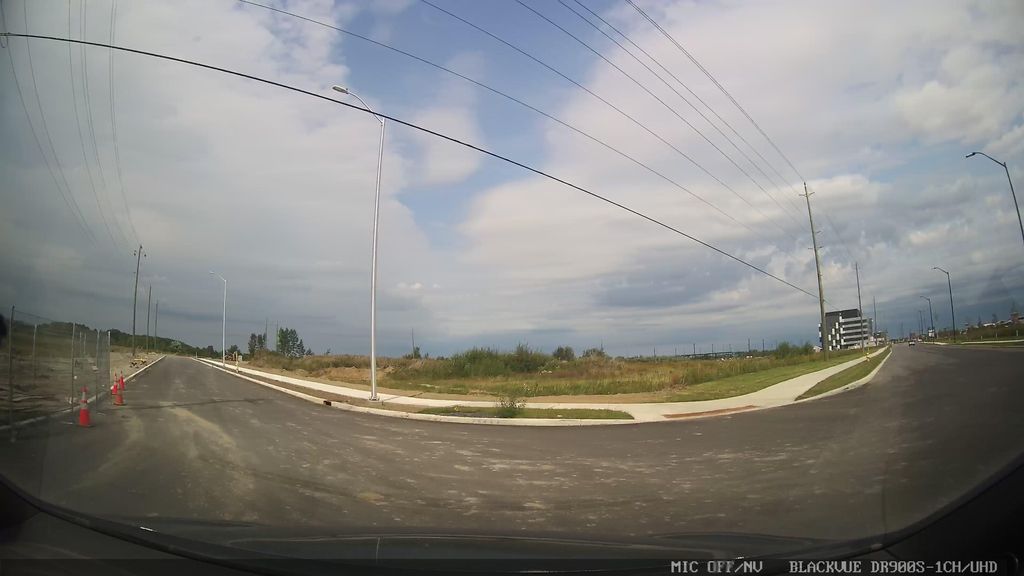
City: ottawa-gatineau